六年级 · 计数
 下面是聪聪家 4 月份生活支出情况统计图。(18 分

(1)从图中可以看出什么方面支出最多?(2 分)

(2)食品支出比文化支出多百分之几?(4 分)

(3)如果这个月的支出是 1600 元, 请你算出各项支出的钱数, 并填入表格。（12 分）

| 项目 | 服装 | 赡养老人 | 食品 | 水电气 | 文化 | 其他 |
| :--- | :--- | :--- | :--- | :--- | :--- | :--- |
| 支出 |  |  |  |  |  |  |
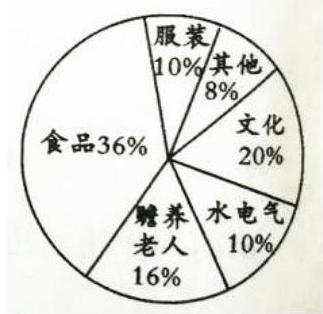
答案: （1）食品方面支出最多。

(2)(36\%-20\%) $\div 20 \%=80 \%$

(3)160 元 256 元 $\quad 576$ 元 160 元 320 元 128 元